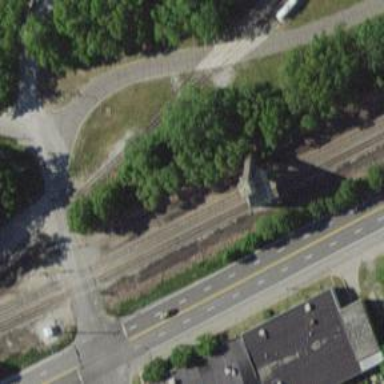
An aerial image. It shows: Railway siding with building passage tunnel.